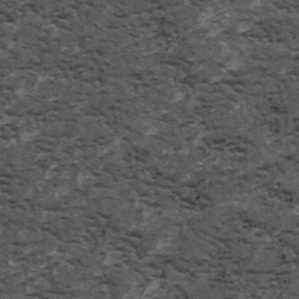
Label: frost